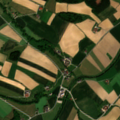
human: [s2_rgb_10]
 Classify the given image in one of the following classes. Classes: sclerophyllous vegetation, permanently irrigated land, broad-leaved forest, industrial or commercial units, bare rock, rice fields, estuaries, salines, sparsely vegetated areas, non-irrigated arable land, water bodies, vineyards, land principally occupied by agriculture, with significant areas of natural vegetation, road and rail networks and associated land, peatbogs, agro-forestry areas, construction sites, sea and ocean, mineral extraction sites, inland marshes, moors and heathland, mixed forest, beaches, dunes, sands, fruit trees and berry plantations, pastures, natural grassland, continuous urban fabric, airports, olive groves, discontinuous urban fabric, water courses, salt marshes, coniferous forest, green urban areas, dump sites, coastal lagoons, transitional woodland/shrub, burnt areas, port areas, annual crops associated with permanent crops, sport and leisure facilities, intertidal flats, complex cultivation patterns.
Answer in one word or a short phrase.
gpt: non-irrigated arable land, complex cultivation patterns, land principally occupied by agriculture, with significant areas of natural vegetation